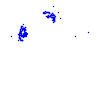
Particle: electron